Aerial crown-view tile of a tropical tree (Barro Colorado Island, Panama), acquired 20241112:
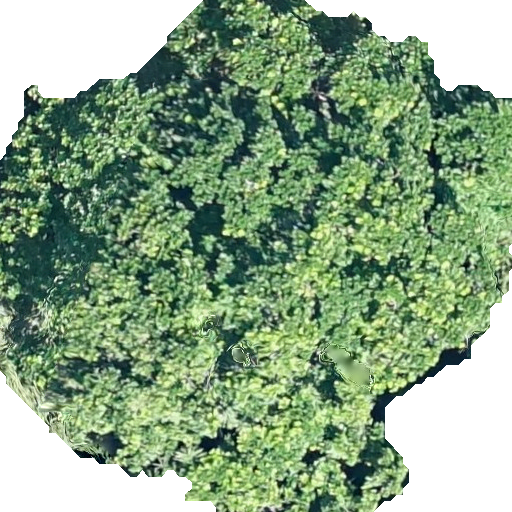
Species: Anacardium excelsum
GBIF accepted scientific name: Anacardium excelsum
Crown area: 329.562 m²